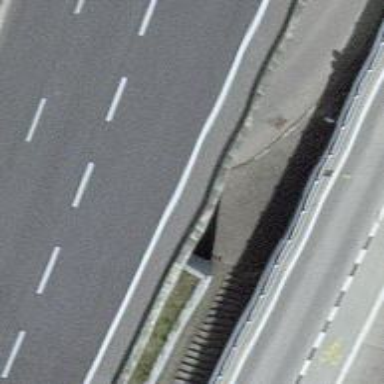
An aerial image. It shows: Asphalt road passing through tunnel. The road is tertiary link.